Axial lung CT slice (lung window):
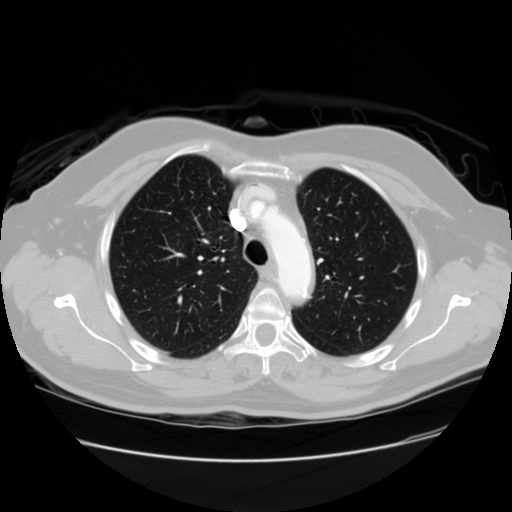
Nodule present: no